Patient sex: F
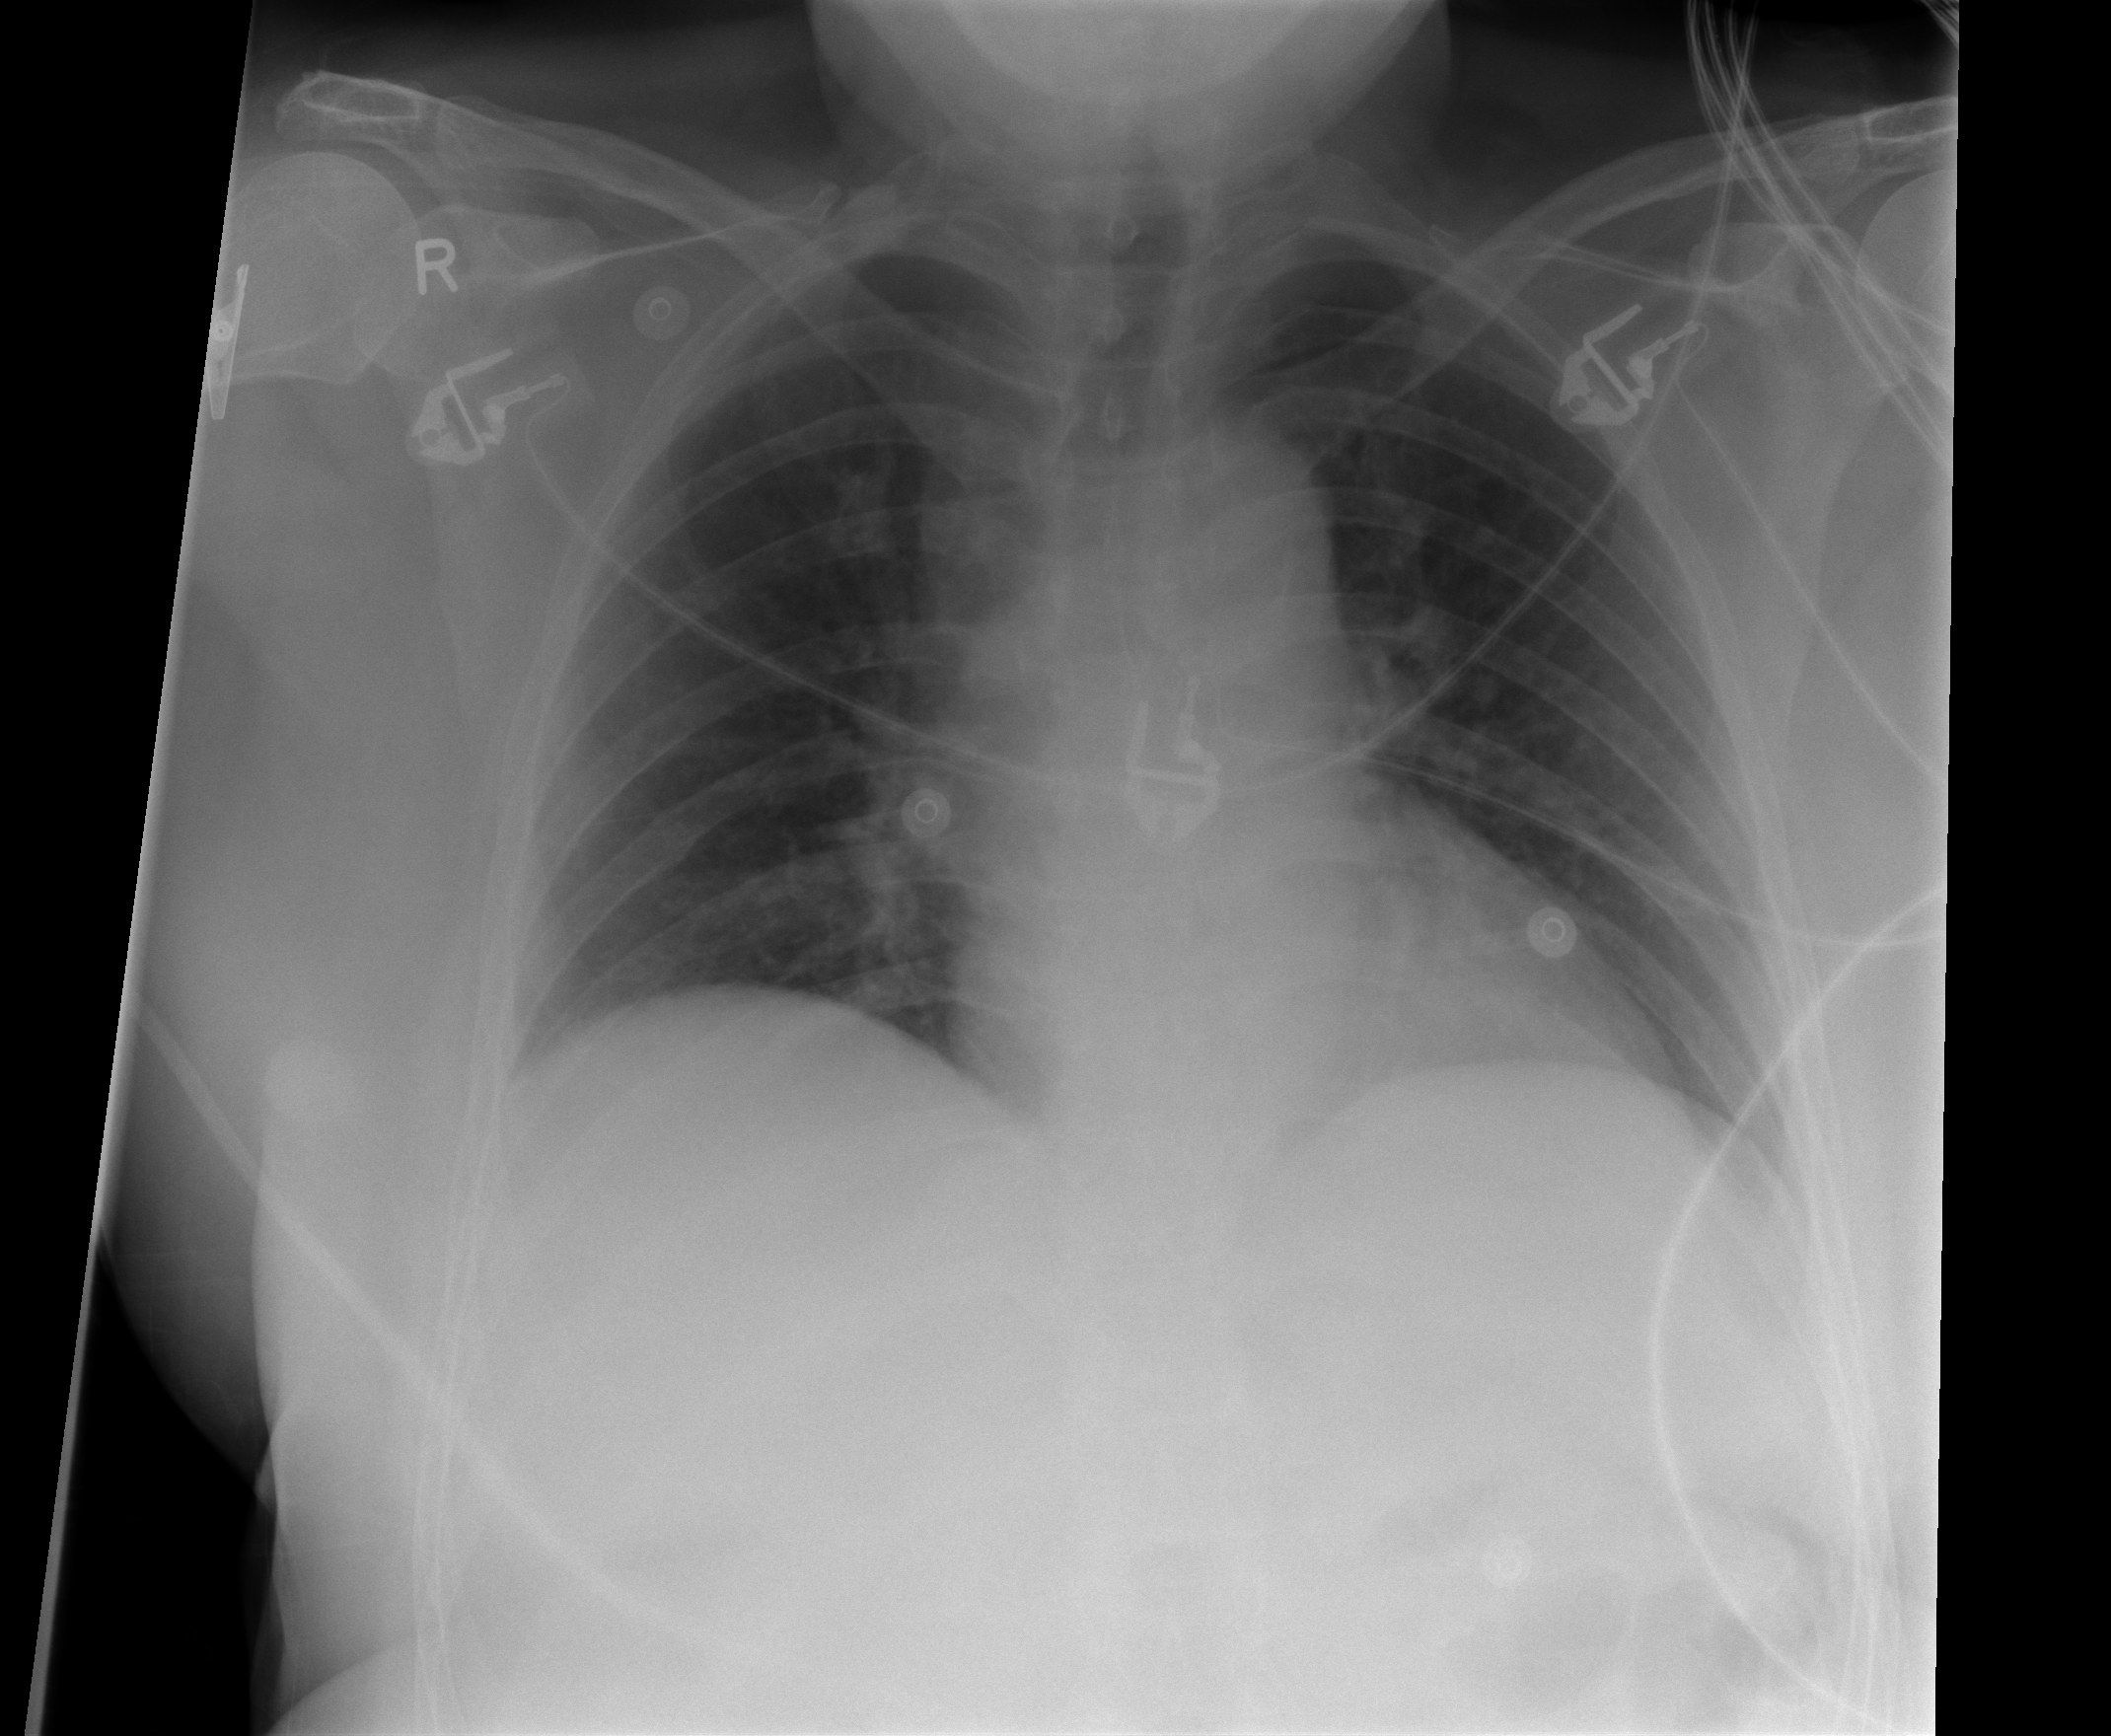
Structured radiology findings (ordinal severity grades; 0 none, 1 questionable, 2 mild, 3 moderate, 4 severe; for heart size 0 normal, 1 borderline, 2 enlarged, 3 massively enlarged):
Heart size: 0
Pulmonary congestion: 2
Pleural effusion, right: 0
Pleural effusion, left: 0
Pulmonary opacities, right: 0
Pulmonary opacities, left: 0
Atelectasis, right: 0
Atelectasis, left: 0